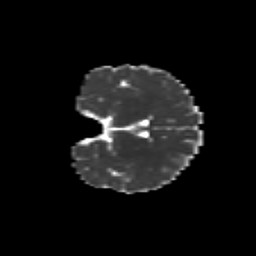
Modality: MD
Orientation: coronal
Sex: female
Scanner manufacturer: siemens
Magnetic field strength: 3 T
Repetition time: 5 s
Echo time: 0.071 s